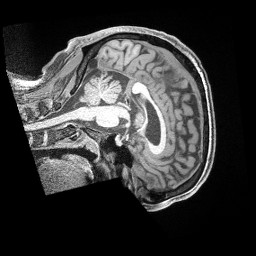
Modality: T1w
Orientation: sagittal
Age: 37
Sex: male
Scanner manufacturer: siemens
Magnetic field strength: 3 T
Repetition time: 2 s
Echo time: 0.00211 s